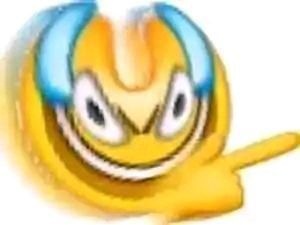
Label: emoji